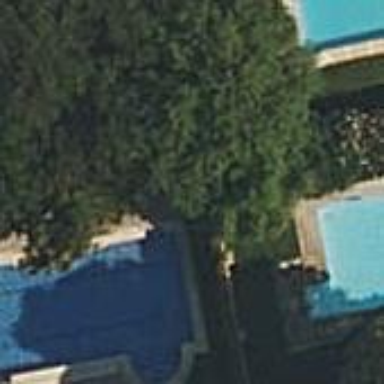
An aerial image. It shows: Swimming pool located in leisure land.